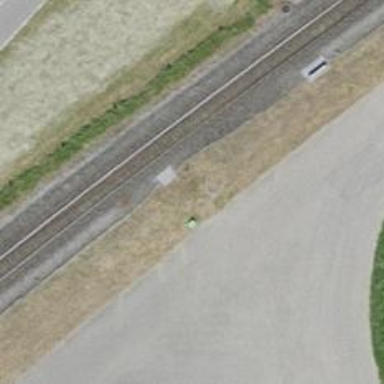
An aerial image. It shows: Asphalt track with grade1 tracktype.